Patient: sex F, age 74
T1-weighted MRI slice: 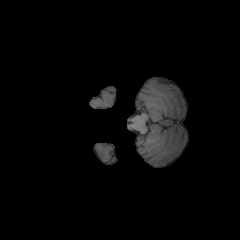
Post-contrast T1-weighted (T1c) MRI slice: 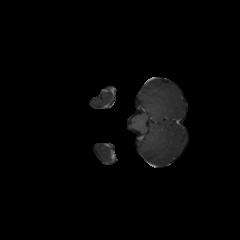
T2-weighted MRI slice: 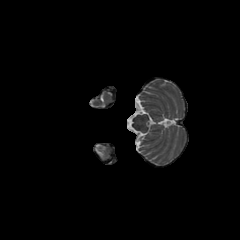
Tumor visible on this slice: no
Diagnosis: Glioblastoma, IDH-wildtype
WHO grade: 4